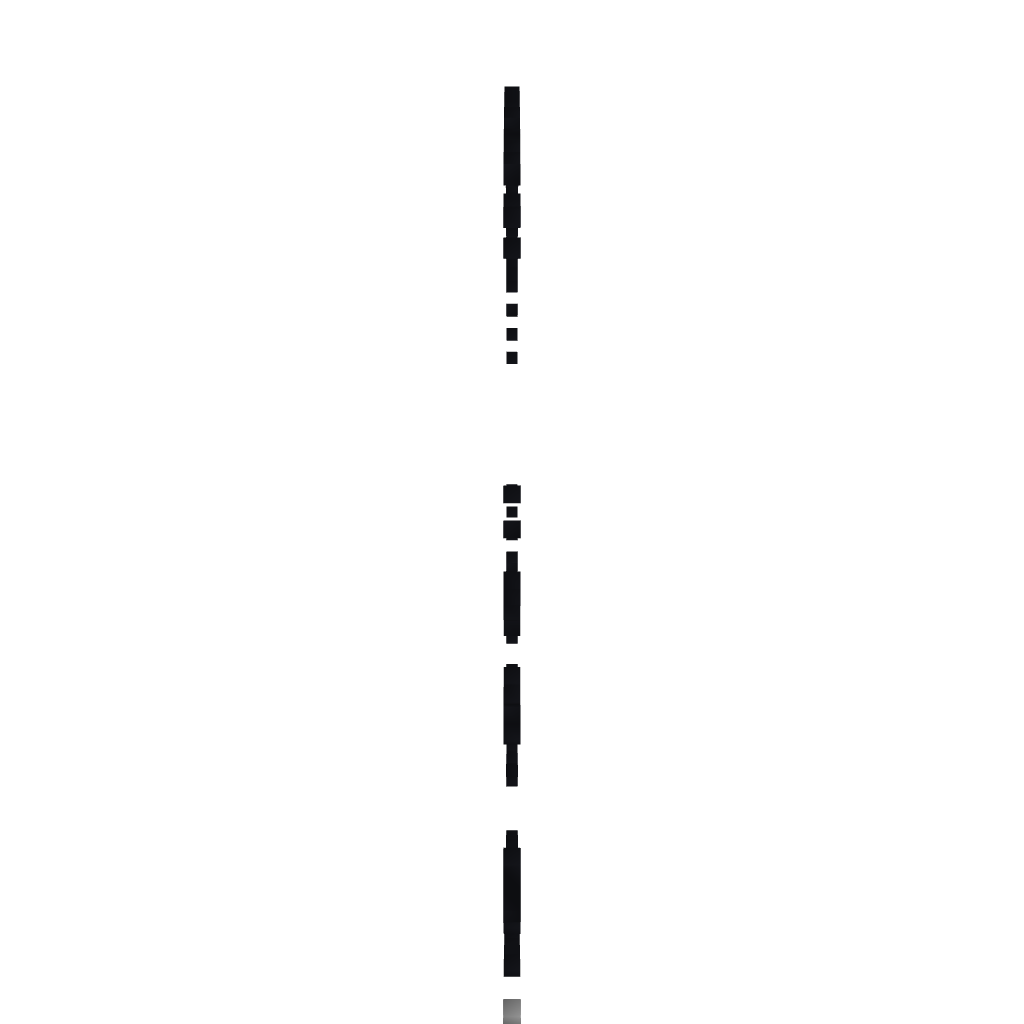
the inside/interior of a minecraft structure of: Kenny